Question: I am trying to use Type Script + Angular Js.I have declared my controller and interfaces.But when i trying to run my system it will through and error of
> Uncaught Error: [$injector:modulerr] Failed to instantiate module .
I have read all but not able to get whats the exact problem is:-
I have mentioned my code below:-
My View Page
'''
<html>
<head>
<script src="http://code.jquery.com/jquery-latest.js"></script>
<script src="https://ajax.googleapis.com/ajax/libs/angularjs/1.3.14/angular.min.js"> </script>
<dnn:DnnJsInclude runat="server" FilePath="~/DesktopModules/Customer.New/Scripts/angular.js" />
<dnn:DnnJsInclude runat="server" FilePath="~/DesktopModules/Customer.New/Scripts/angular.min.js" />
<dnn:DnnJsInclude runat="server" FilePath="~/DesktopModules/Customer.New/app/app.routes.js" />
<dnn:DnnJsInclude runat="server" FilePath="~/DesktopModules/Customer.New/app/app.module.js" />
<dnn:DnnJsInclude runat="server" FilePath="~/DesktopModules/Customer.New/app/Controller/CreateCustomerController.js" />
<dnn:DnnJsInclude runat="server" FilePath="~/DesktopModules/Customer.New/app/Interface/Interface.js" />
<title>Create Customer</title>
</head>
<body>
<div data-ng-app=" CustomerNew">
<div id="page" style="width:90% ! important;" data-ng-controller="CreateCustomerCtrl as custom">
'''

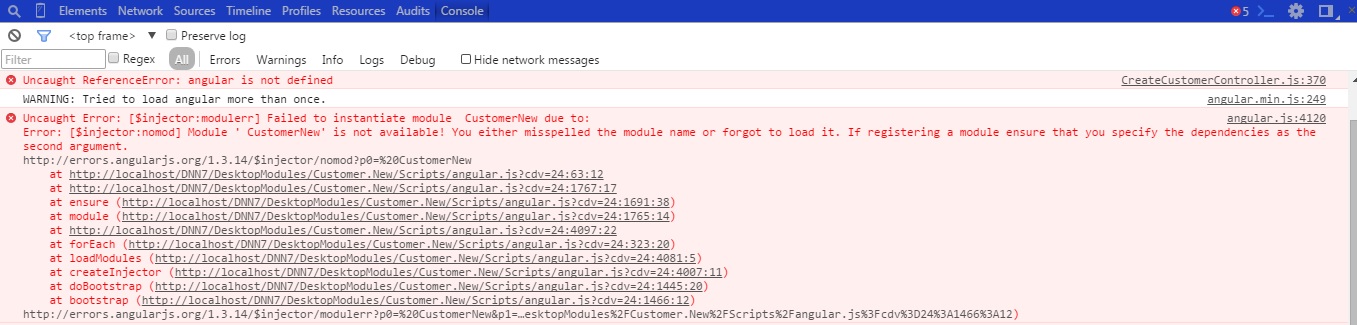
Answer: I solved this error byb making changes into the declaration of my ng-app as i have declared my ng-app before my form tag but now i made changes and removed the div declared before form tags and apply it as:-
'''
<html>
<head>
<script src="http://code.jquery.com/jquery-latest.js"></script>
<dnn:DnnJsInclude runat="server" FilePath="/Scripts/angular.js" />
<dnn:DnnJsInclude runat="server" FilePath="/app/app.routes.js" />
<dnn:DnnJsInclude runat="server" FilePath="/app/app.module.js" />
<dnn:DnnJsInclude runat="server" FilePath="app/Controller/CreateCustomerController.js" />
<dnn:DnnJsInclude runat="server" FilePath="/app/Interface/Interface.js" />
<title>Create Customer</title>
</head>
<body>
<form data-ng-app="CustomerNew" data-ng-controller="CreateCustomerCtrl as custom" name="form" class="css-form" novalidate >
'''